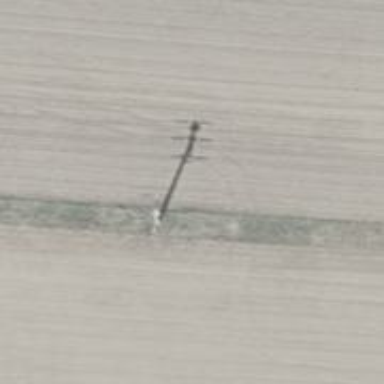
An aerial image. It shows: Power pole.